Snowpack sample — Buffalo Mountain, Silverthorne, Colorado, USA (2/22/26, 2:02 PM MST)
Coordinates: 39.622, -106.113
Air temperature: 33 °F
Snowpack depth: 63 cm
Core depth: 10 cm
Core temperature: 32 °F
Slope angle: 11°, slope face: 116°
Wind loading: low
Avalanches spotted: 0
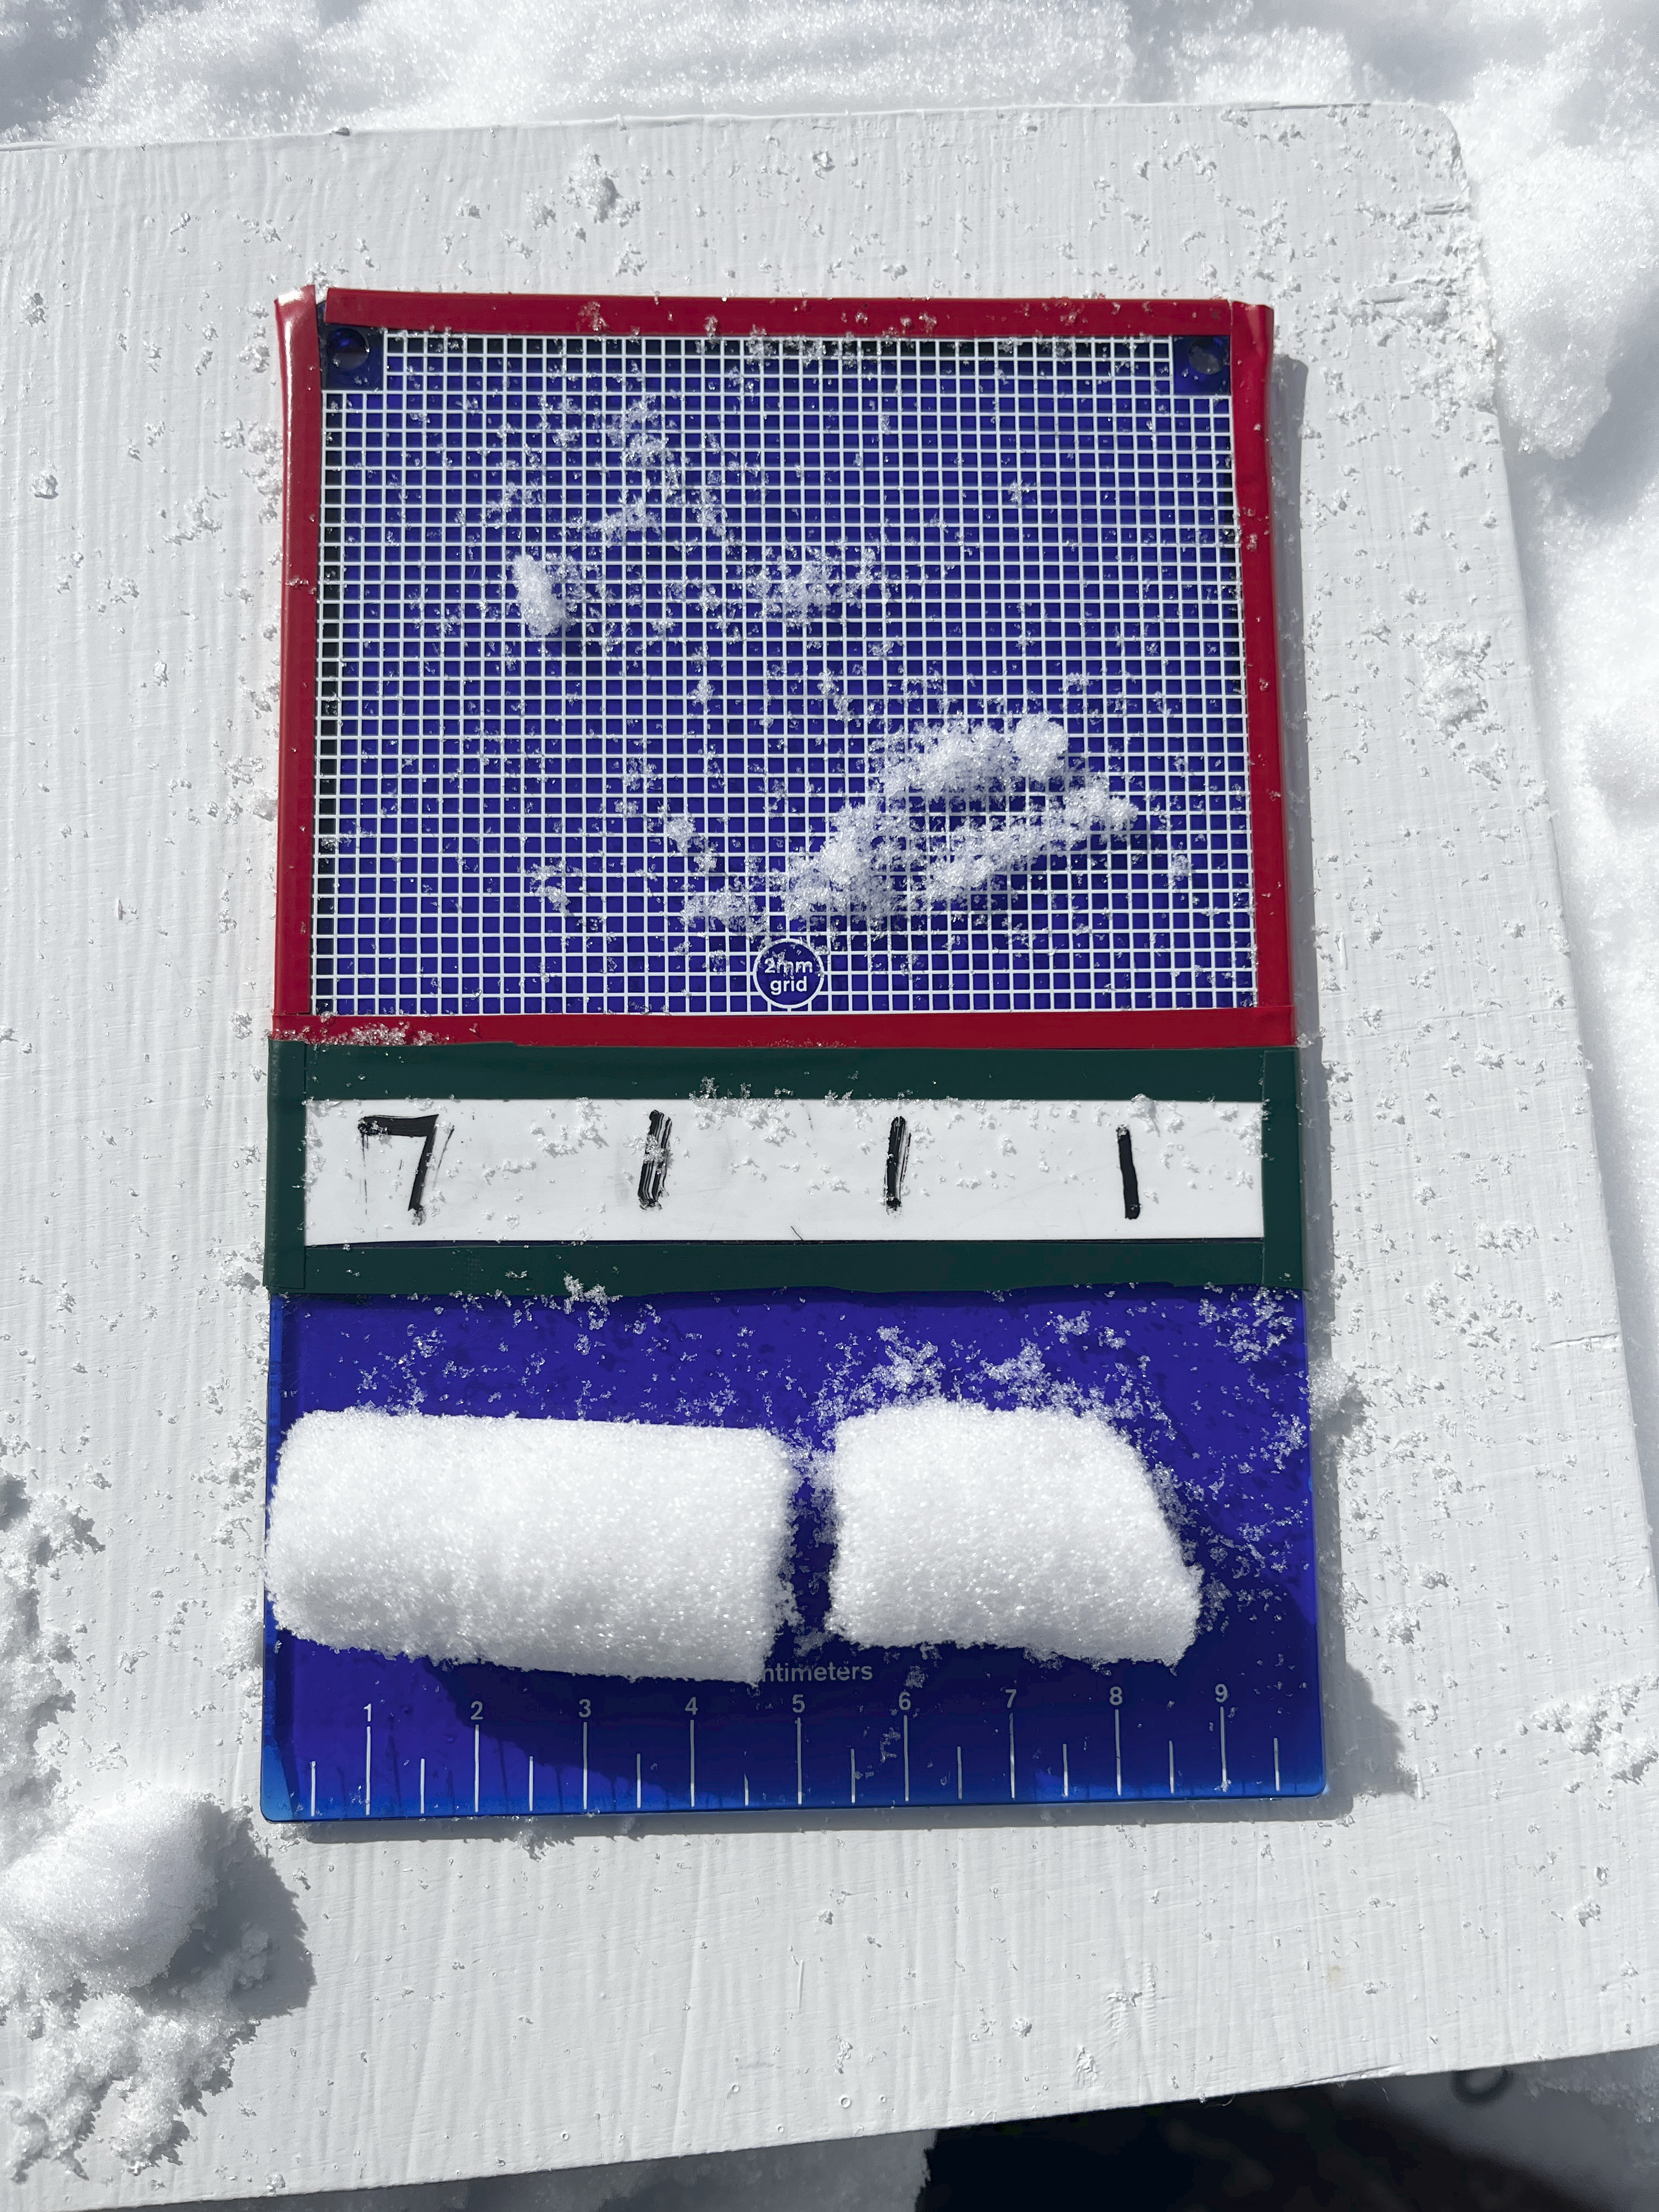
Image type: crystal_card
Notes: In a firebreak similar to site 1, minimal wind loading with no spotted avalanches (not many faces in view though)